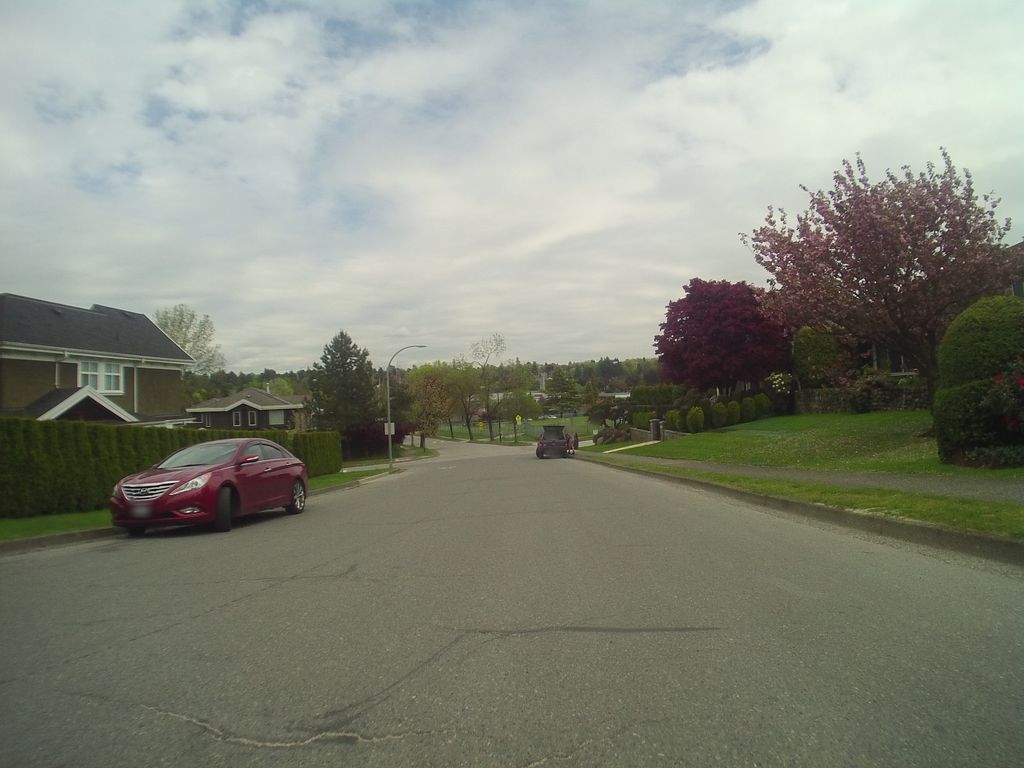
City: vancouver